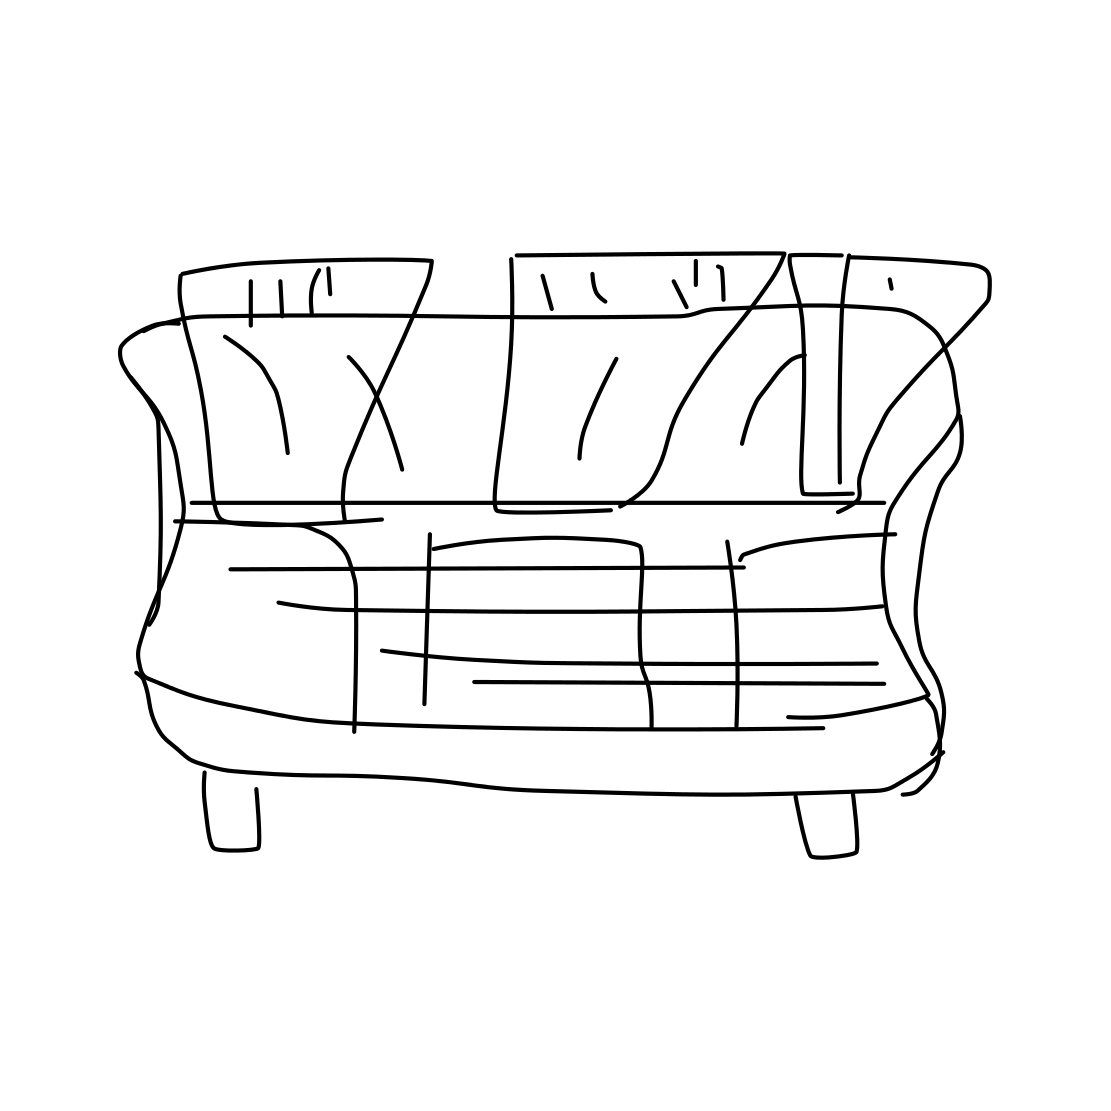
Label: couch